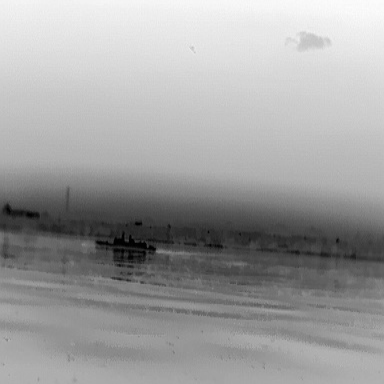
There is a warship in the infrared image.